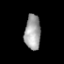
Tissue: prostate
Cell type: T cells
Senescence score: 0.3387
Nuclear area (px): 544
Mean DAPI intensity: 161.539